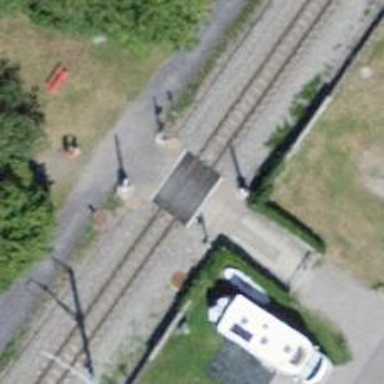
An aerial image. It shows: Railway crossing with lights and full barrier.